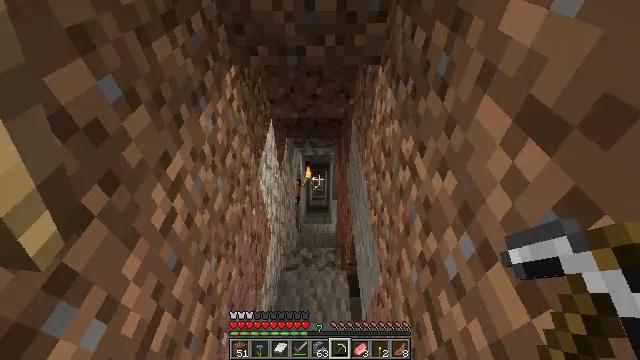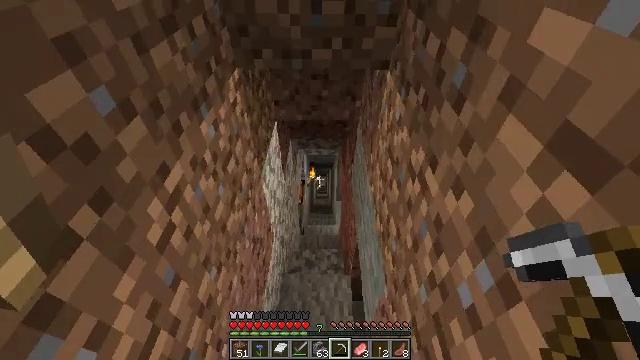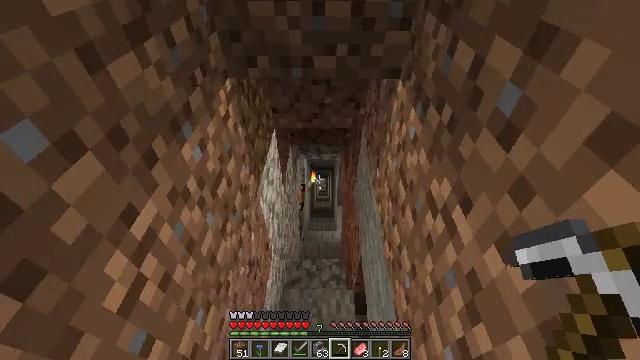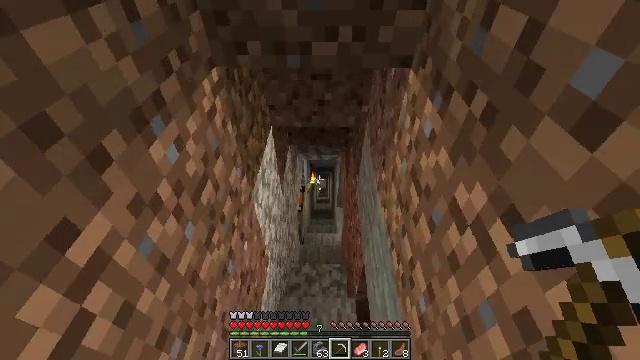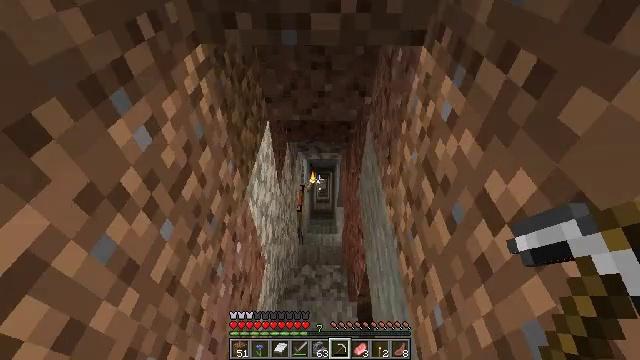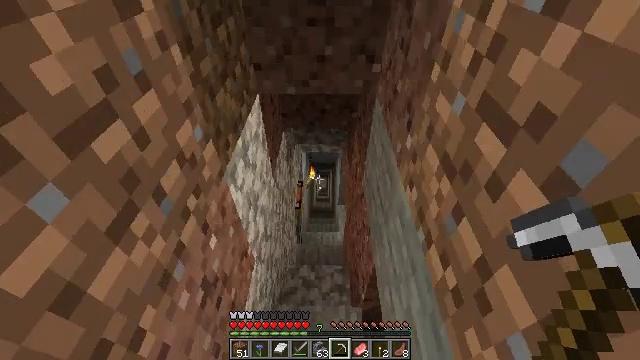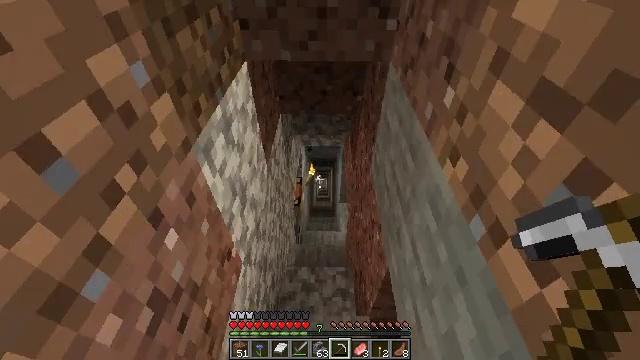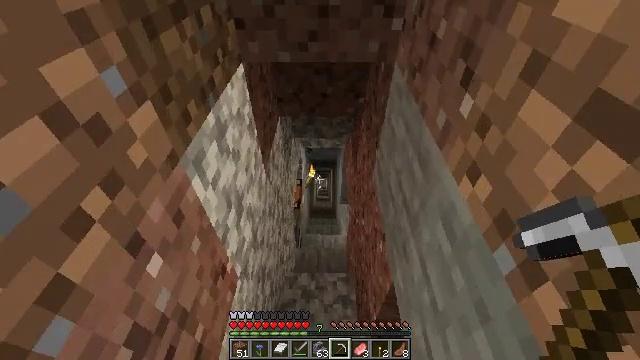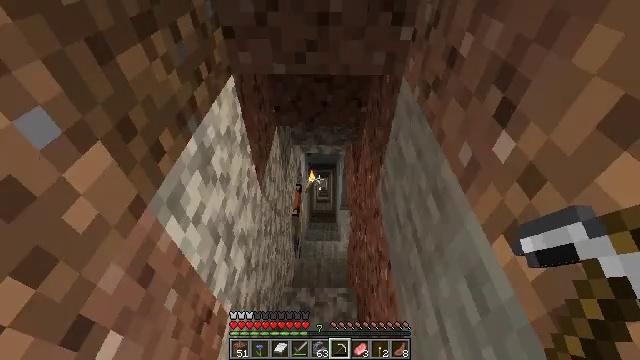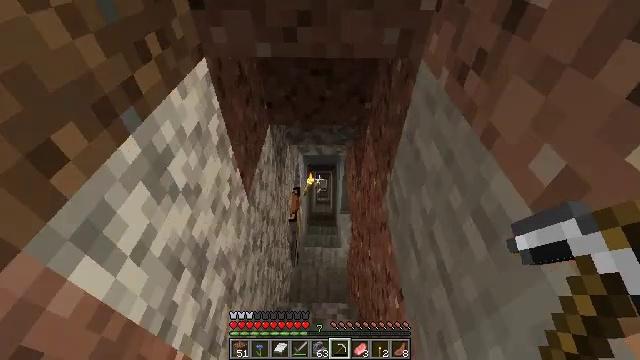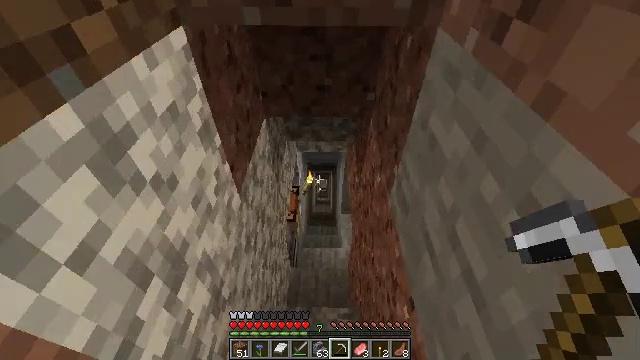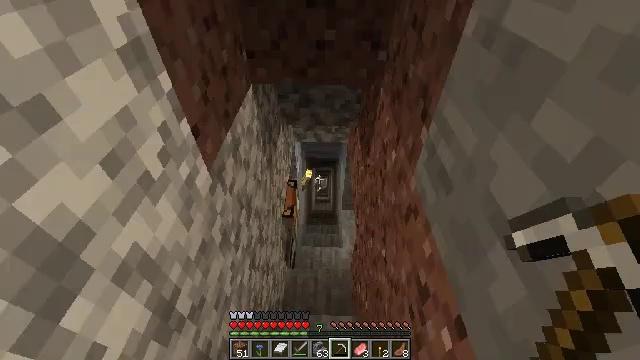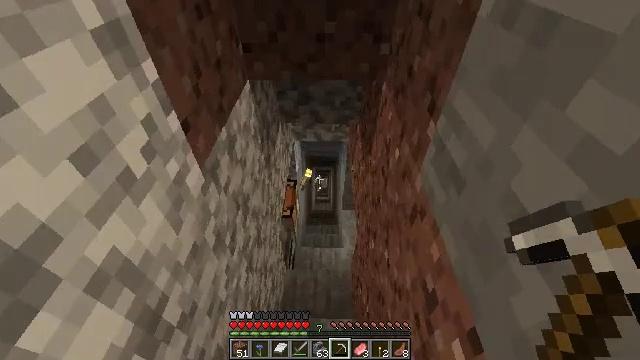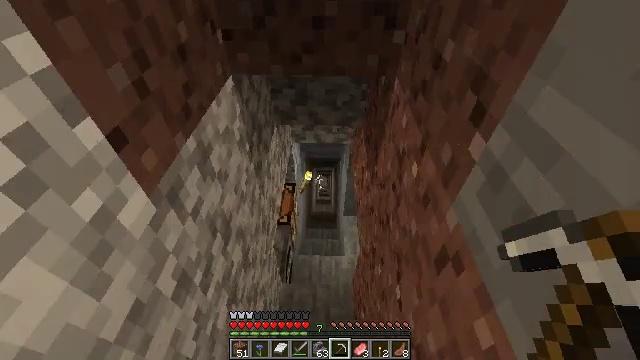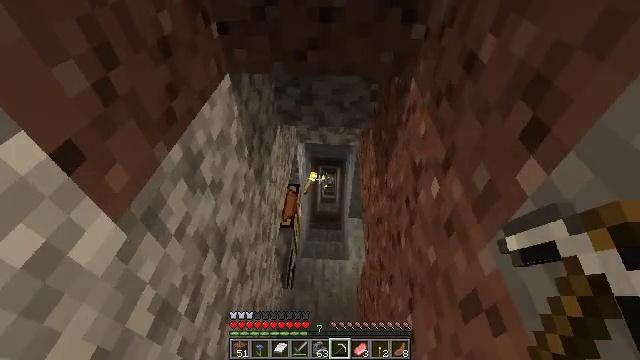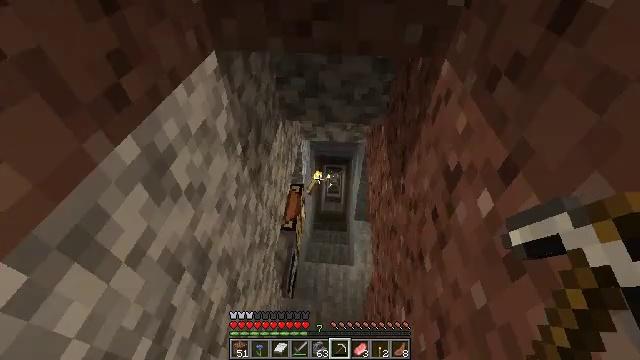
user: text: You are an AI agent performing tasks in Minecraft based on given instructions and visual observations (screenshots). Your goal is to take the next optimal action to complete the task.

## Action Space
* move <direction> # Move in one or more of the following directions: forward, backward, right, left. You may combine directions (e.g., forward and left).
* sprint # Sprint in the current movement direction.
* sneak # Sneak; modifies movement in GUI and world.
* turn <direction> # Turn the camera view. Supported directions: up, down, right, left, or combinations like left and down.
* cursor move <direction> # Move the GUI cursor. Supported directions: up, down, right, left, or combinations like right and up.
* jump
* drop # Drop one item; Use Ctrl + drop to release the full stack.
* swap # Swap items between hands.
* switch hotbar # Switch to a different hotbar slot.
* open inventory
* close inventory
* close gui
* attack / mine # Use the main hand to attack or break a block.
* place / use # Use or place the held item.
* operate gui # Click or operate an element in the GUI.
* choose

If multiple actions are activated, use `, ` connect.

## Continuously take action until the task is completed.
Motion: motion action
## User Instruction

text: Remove the furnace from its place.
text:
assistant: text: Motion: move forward, turn left
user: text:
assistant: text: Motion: move forward
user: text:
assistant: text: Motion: move forward
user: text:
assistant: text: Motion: move forward
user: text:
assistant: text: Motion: move forward
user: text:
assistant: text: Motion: move forward
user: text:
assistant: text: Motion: move forward
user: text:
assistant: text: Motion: move forward
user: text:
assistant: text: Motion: move forward
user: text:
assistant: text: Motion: move forward
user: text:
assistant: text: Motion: move forward
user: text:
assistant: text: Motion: move forward
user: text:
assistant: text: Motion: move forward
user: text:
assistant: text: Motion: move forward, turn left
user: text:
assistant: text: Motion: move forward, turn left
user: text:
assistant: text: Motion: move forward, turn left
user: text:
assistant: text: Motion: move forward, turn left
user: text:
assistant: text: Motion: move forward and move right, turn left
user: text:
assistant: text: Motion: move forward and move right, turn left
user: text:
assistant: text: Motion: move forward and move right, turn left
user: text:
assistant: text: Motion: move forward and move right, turn left
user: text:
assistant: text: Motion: move forward and move right, turn left
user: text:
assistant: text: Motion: turn left
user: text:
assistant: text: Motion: turn left
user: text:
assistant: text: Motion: turn left
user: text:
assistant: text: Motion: turn left
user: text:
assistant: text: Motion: turn left
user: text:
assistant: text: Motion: turn left
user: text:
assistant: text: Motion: turn left, attack / mine
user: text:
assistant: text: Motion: attack / mine